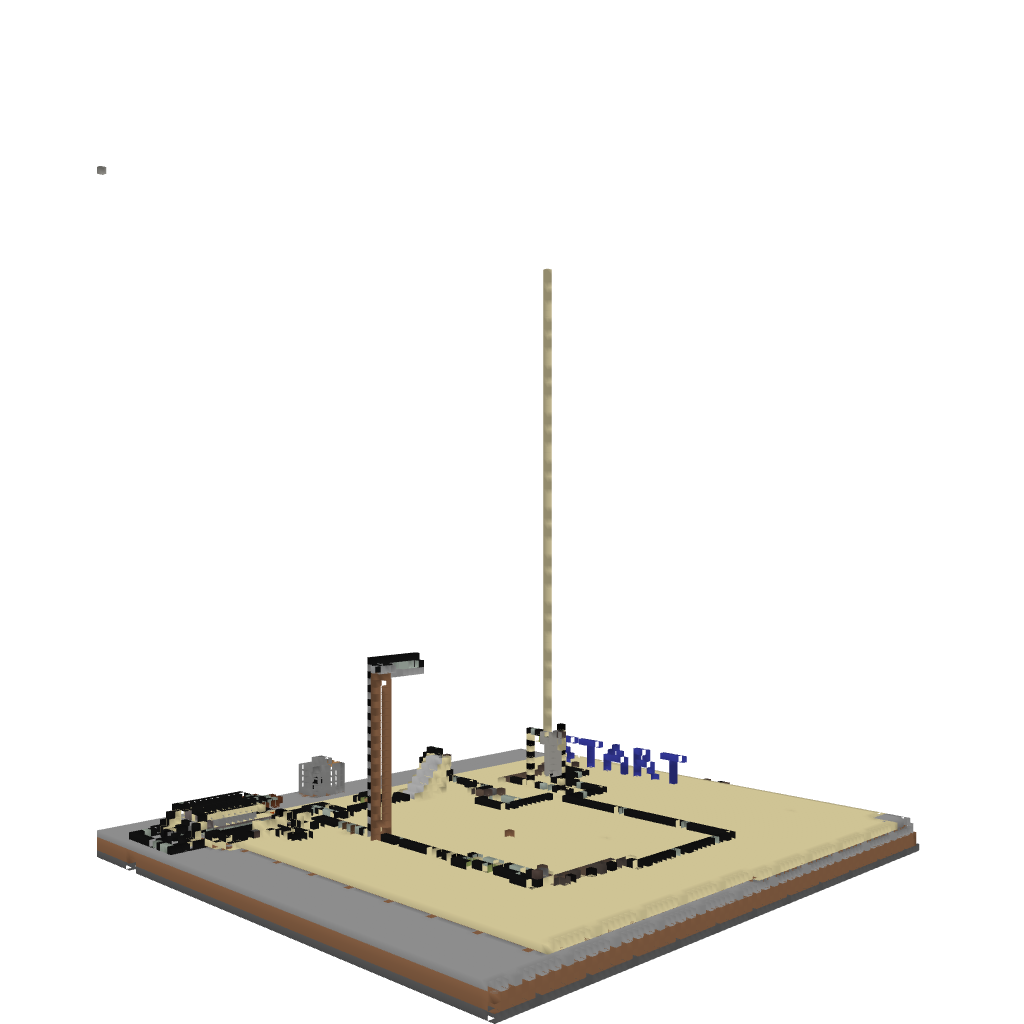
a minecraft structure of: MouseTrap